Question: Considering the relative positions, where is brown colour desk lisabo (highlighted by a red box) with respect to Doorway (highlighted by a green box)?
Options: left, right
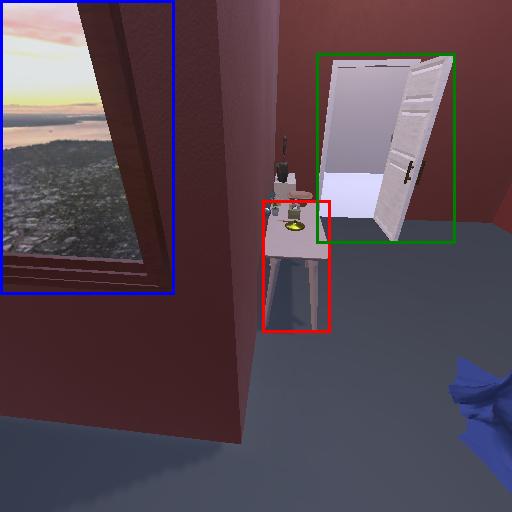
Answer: left